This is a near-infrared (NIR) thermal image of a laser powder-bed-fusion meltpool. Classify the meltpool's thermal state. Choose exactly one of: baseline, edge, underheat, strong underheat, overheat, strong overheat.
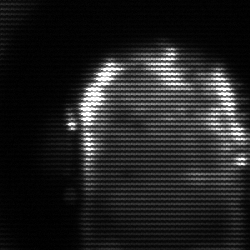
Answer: baseline